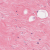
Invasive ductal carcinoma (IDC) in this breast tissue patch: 0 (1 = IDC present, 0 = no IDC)